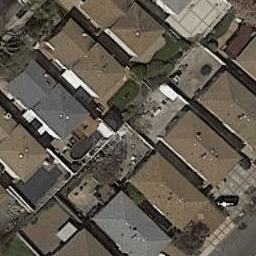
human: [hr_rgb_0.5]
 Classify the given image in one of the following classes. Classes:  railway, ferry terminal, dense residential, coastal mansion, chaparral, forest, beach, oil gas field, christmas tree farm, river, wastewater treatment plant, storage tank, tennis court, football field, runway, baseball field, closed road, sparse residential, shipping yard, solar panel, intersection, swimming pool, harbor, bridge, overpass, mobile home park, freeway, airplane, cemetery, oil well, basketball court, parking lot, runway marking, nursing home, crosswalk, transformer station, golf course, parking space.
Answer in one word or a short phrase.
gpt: dense residential